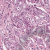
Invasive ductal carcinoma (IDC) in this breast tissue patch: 1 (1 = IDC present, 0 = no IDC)